The plot is a time-scale (wavelet) decomposition of a bearing vibration signal. What is the most likely bearing condition (normal, inner_race, outer_race, ball)?
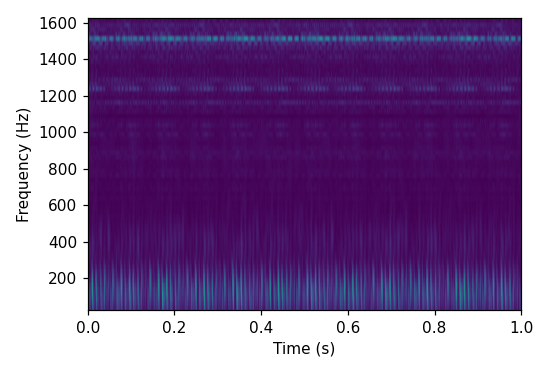
Answer: outer_race